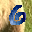
Label: 6